Aerial crown-view tile of a tropical tree (Barro Colorado Island, Panama), acquired 20240918:
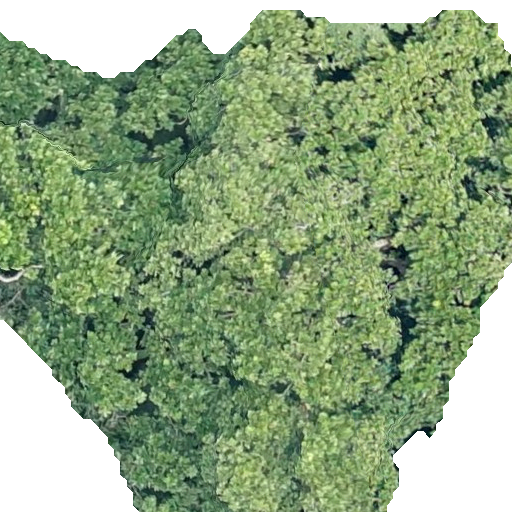
Species: Anacardium excelsum
GBIF accepted scientific name: Anacardium excelsum
Crown area: 373.742 m²